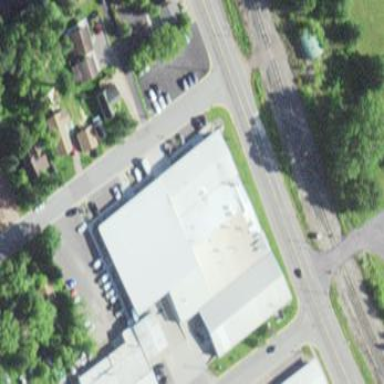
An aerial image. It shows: Manufacturing building.